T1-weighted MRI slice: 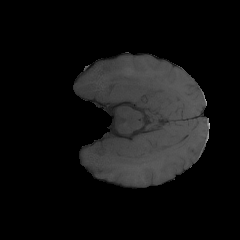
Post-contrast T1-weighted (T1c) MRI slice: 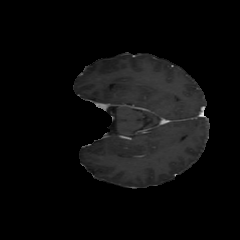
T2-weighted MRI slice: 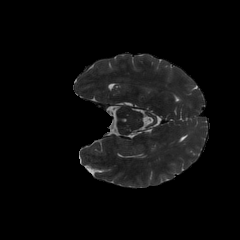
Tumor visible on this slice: no